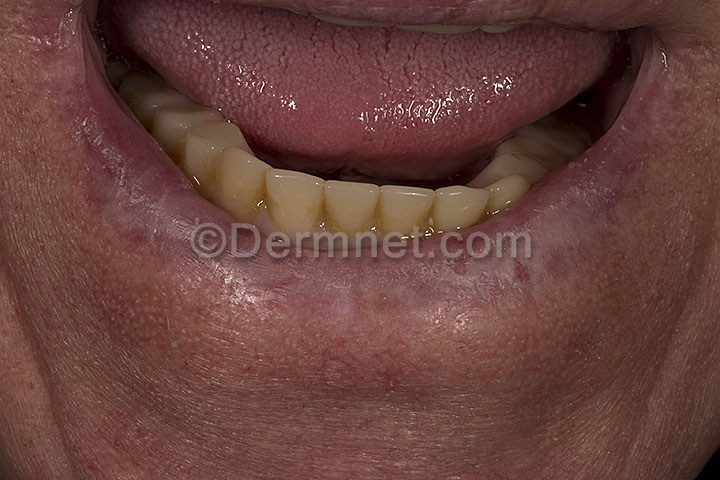
Disease: Light Diseases and Disorders of Pigmentation